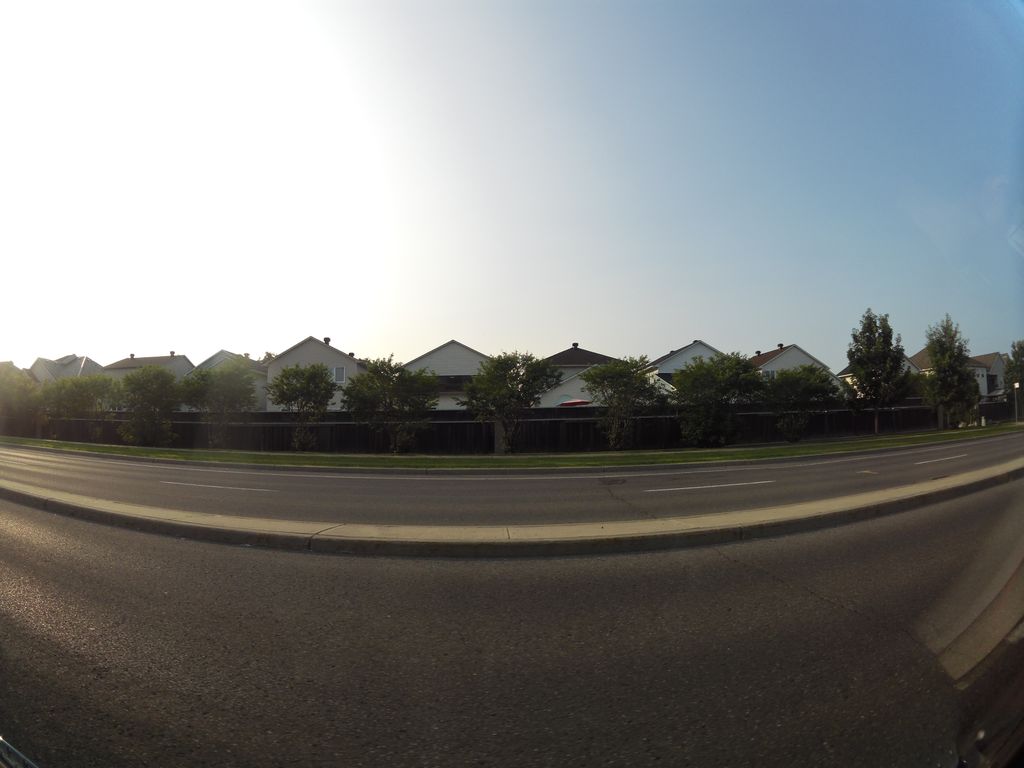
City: ottawa-gatineau